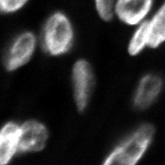
Tissue sample: ovarian
Magnification: 5.0x
Cell type: Epithelial cells
Senescence state: senescent